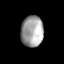
Tissue: prostate
Cell type: Epithelial cells
Senescence score: 0.3581
Nuclear area (px): 683
Mean DAPI intensity: 160.946